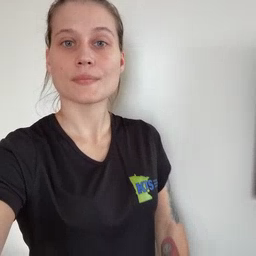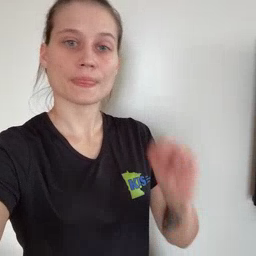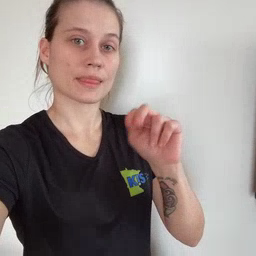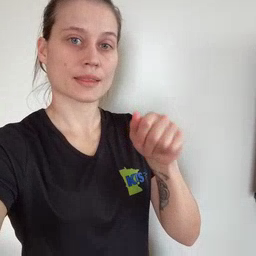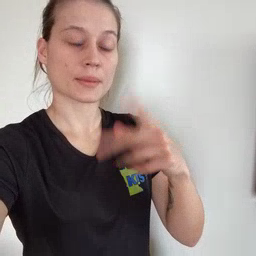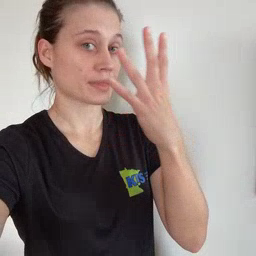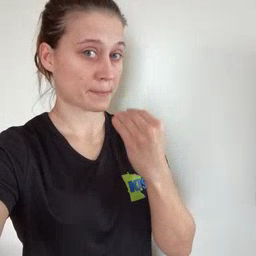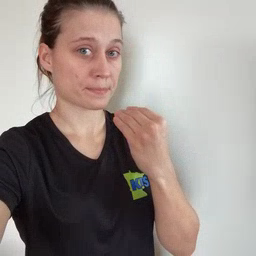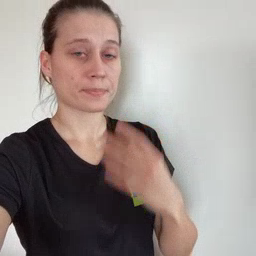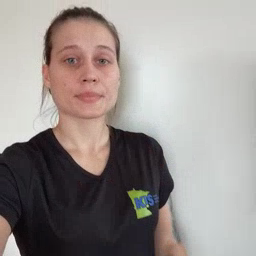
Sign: nap